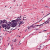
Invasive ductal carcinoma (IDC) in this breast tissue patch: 0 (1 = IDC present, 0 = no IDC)